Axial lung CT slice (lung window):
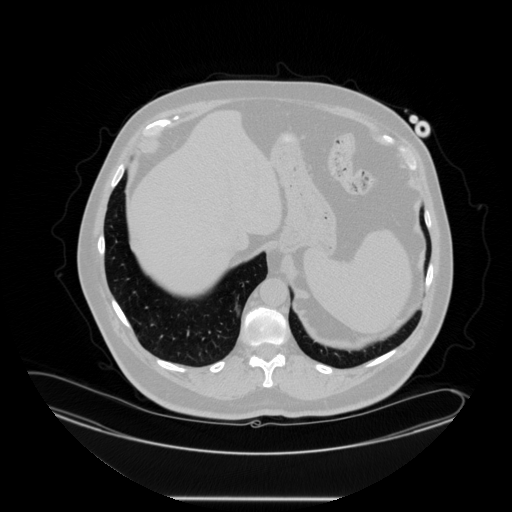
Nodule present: no